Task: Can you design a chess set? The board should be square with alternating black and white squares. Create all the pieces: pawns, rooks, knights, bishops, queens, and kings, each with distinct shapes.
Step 4345:
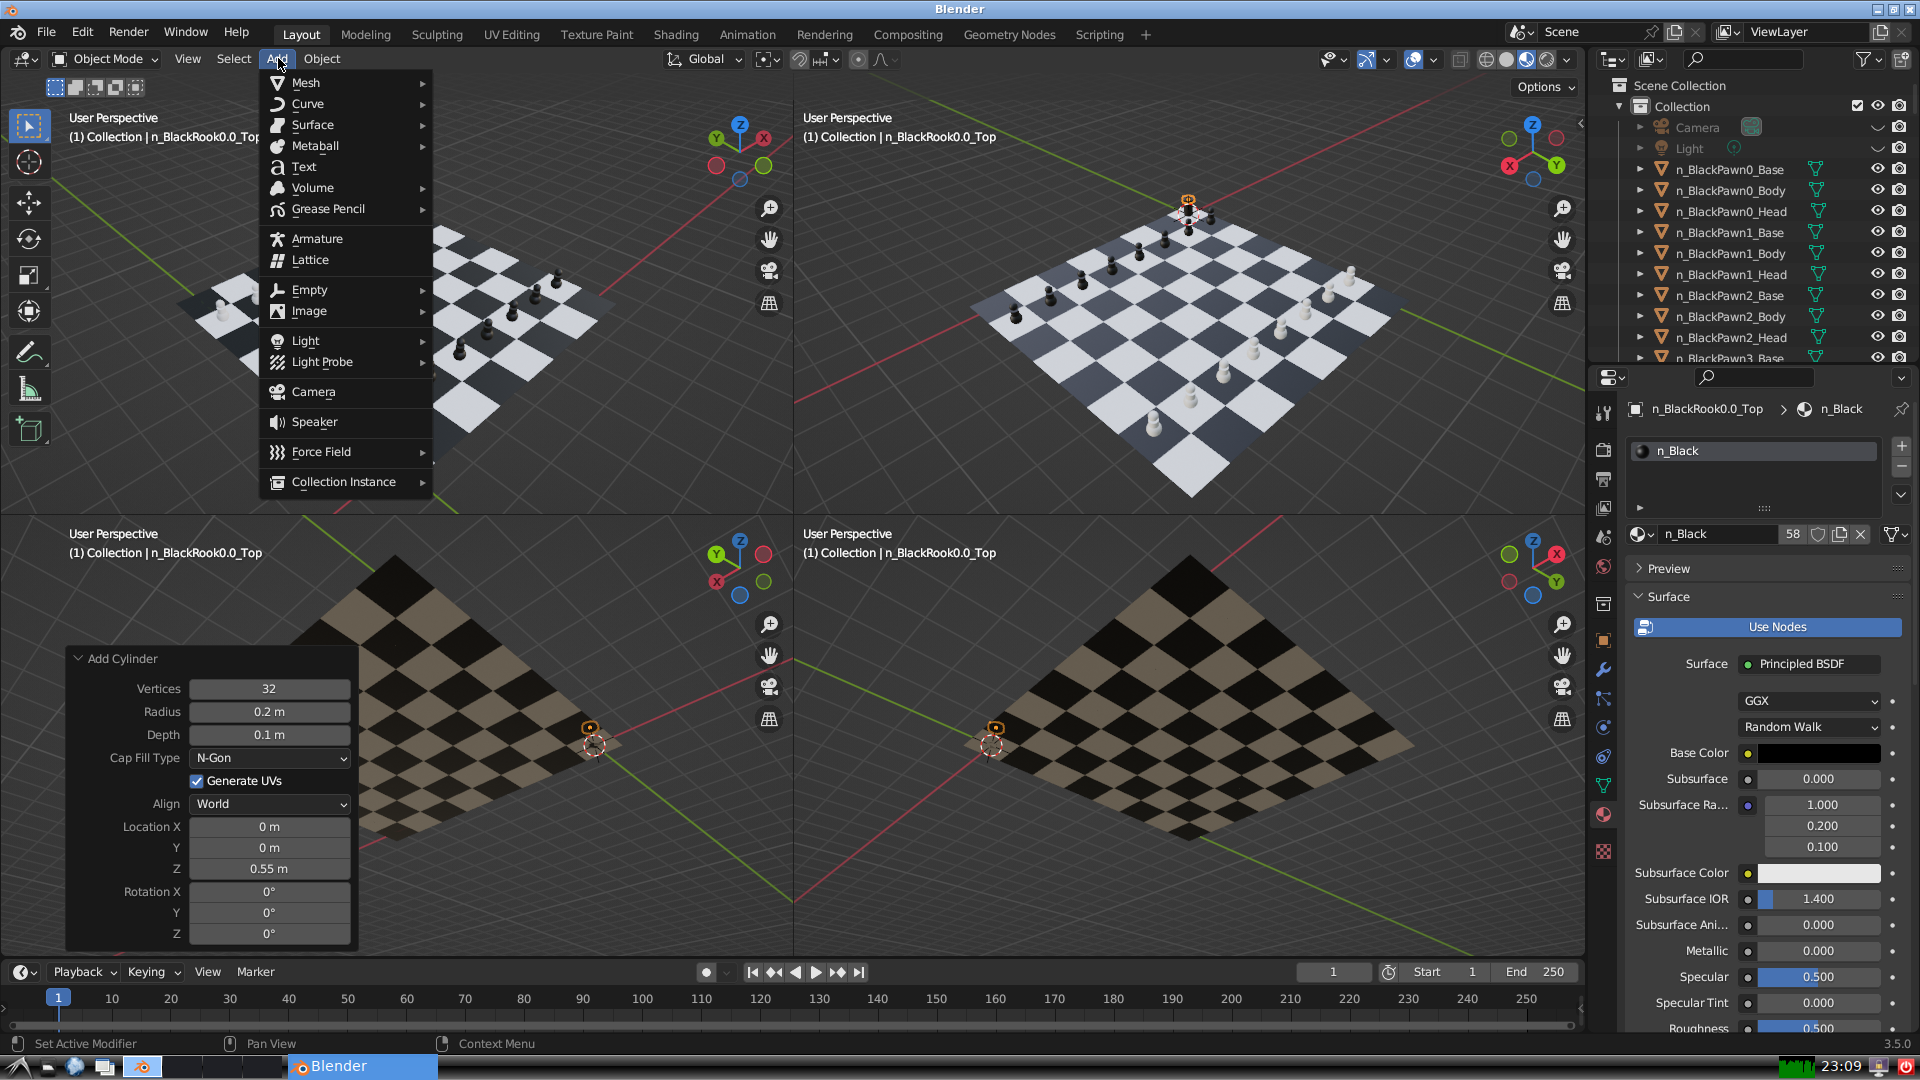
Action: {"mouse_move": [304, 84]}